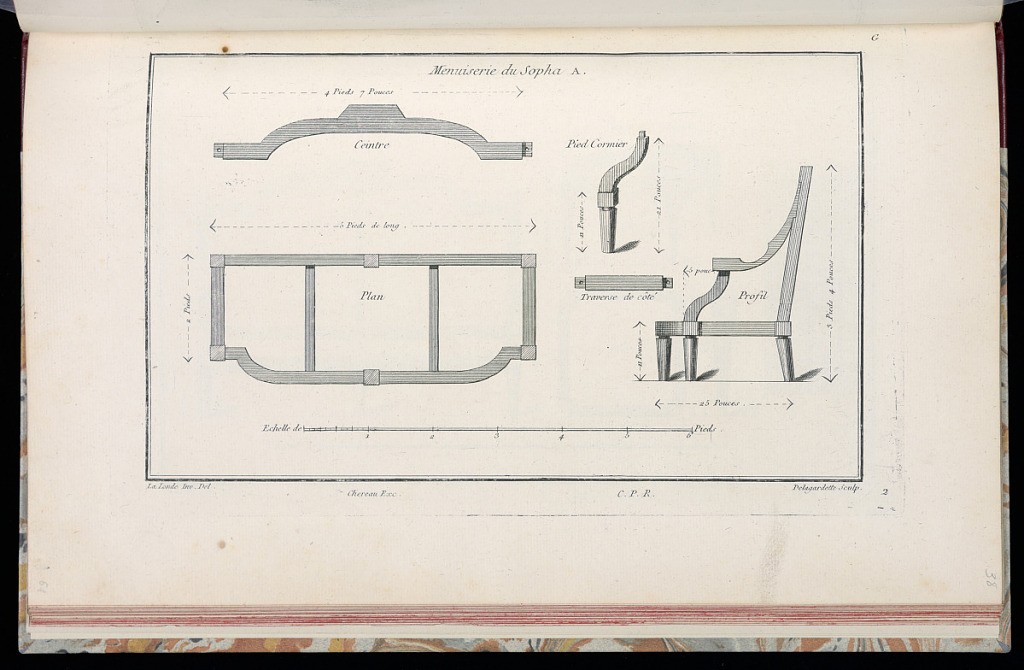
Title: Menuiserie du Sopha A
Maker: Richard de Lalonde, French, active 1780–96
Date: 1775-1788
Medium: Etching on off-white laid paper
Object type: Print
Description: Plans and profile design for the carpentry of the sofa depicted in 1921-6-279-37. The plate is signed and numbered.